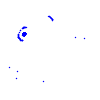
Particle: pion